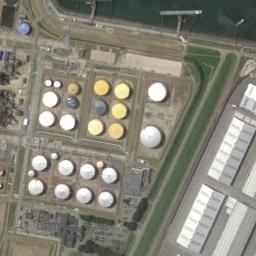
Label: storage_tank